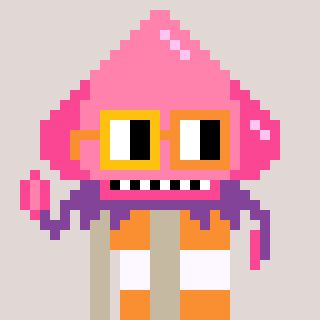
a pixel art character with square yellow and orange glasses, a squid-shaped head and a bege-colored body on a warm background